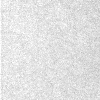
Atmospheric dust classification: dusty